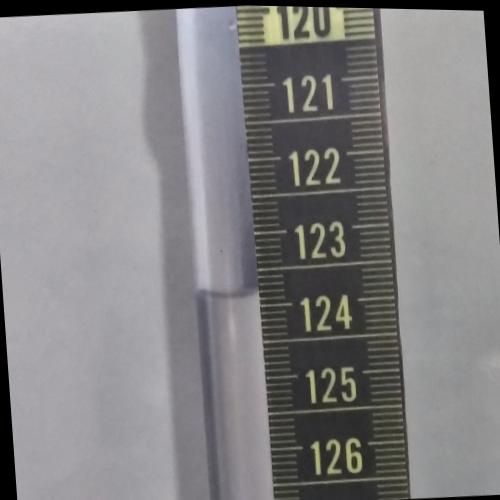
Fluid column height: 123.8 cm